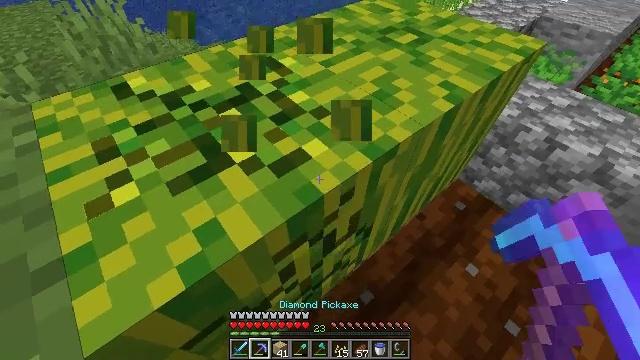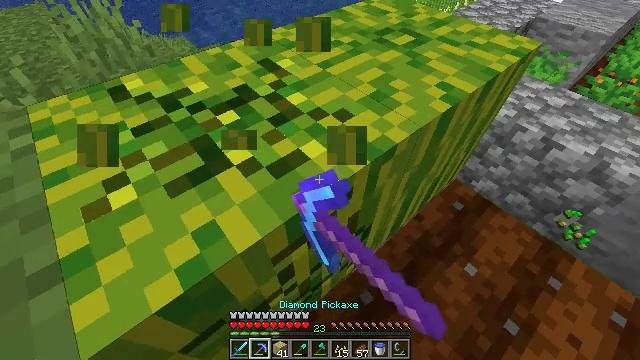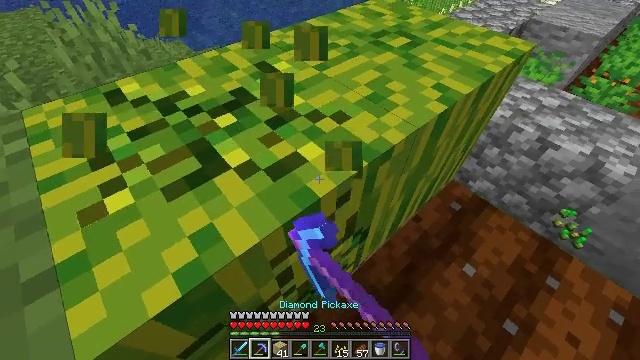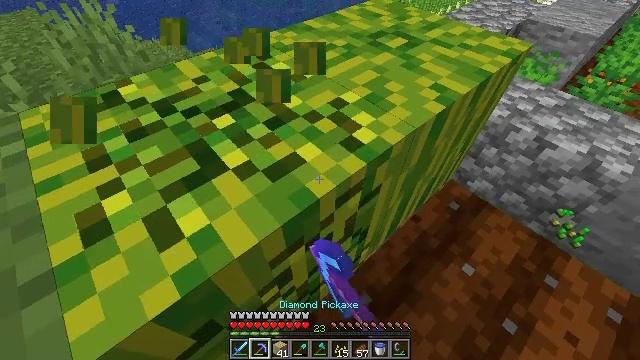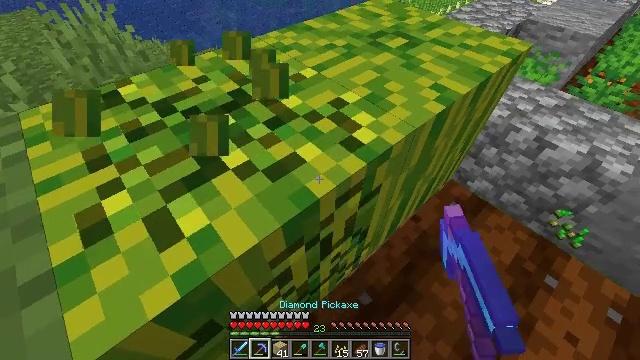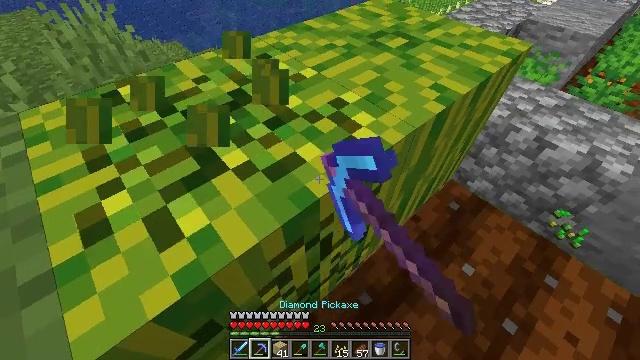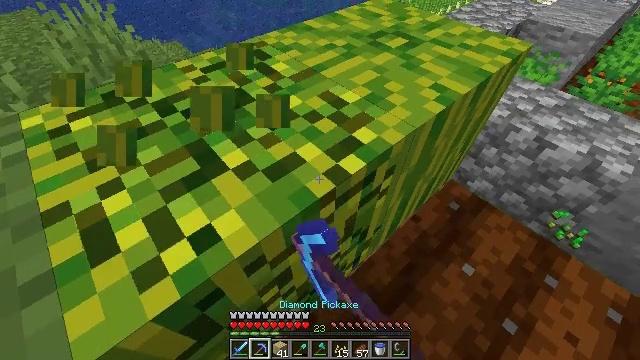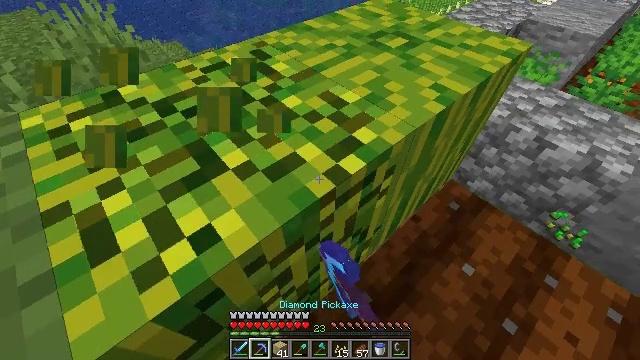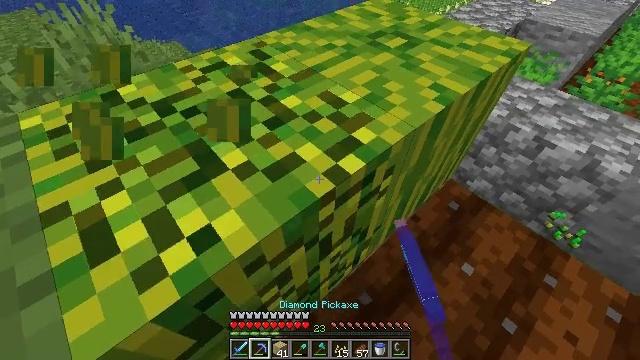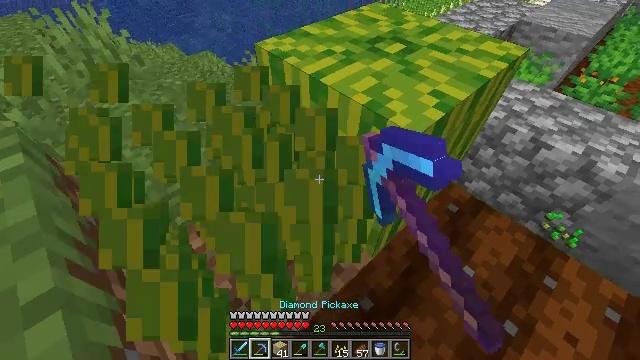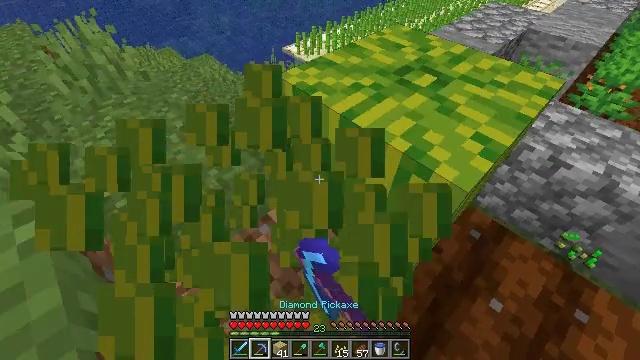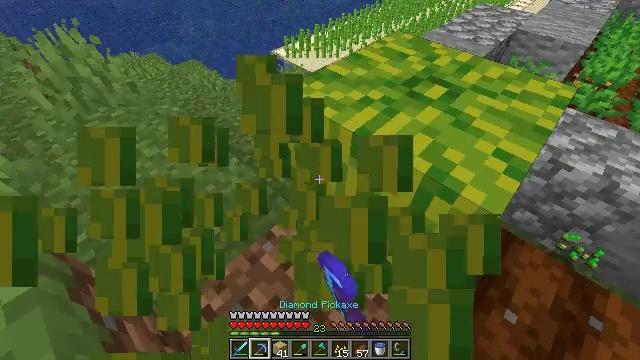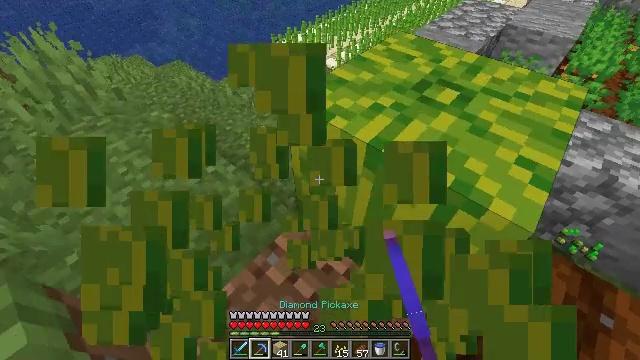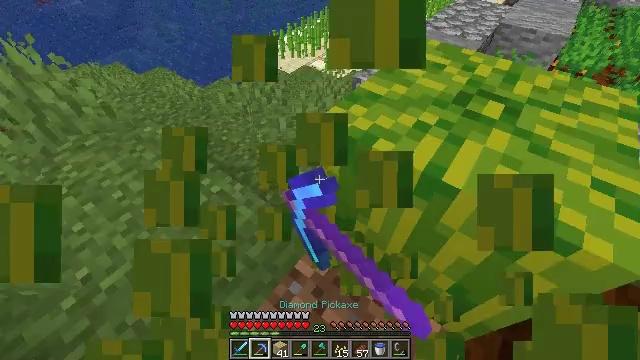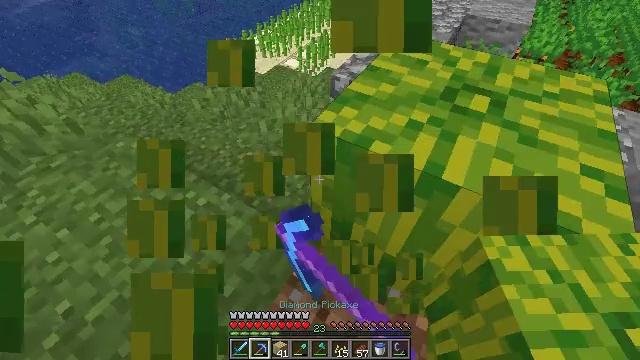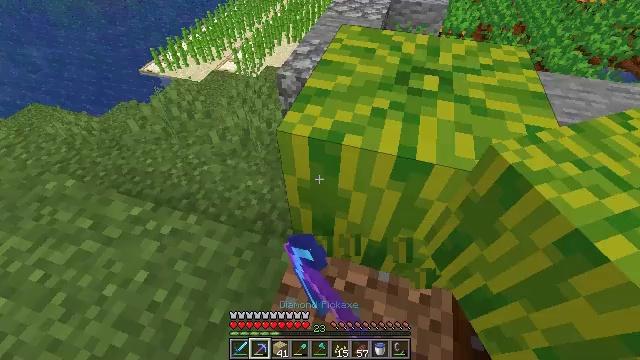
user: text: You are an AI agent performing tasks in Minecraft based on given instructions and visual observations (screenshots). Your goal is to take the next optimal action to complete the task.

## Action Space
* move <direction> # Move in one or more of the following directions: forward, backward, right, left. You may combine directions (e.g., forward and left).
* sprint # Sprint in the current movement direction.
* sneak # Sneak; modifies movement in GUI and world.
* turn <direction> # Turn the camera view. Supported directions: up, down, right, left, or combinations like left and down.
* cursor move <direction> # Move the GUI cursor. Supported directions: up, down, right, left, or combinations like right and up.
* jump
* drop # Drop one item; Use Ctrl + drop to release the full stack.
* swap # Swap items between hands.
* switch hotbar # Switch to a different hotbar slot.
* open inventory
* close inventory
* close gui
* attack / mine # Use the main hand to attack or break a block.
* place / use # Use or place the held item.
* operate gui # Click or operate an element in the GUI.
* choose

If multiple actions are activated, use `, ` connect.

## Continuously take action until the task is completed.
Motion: motion action
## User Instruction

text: Harvest melon from the farm.
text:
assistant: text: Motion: attack / mine
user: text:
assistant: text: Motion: attack / mine
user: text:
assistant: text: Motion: attack / mine
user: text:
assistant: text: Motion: attack / mine
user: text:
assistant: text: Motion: attack / mine
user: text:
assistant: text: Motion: attack / mine
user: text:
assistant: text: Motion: attack / mine
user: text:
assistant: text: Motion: attack / mine
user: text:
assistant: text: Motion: move forward and move left, attack / mine
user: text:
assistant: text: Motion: move forward and move left, attack / mine
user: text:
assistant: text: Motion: move forward and move left, turn right, attack / mine
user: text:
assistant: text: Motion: move forward and move left, turn right, attack / mine
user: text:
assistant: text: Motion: move forward and move left, turn right, attack / mine
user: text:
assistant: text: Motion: turn right, attack / mine
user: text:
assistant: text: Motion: turn right, attack / mine
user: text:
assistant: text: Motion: turn right and down, attack / mine
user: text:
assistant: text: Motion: turn right, attack / mine
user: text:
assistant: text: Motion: attack / mine
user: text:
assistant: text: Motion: attack / mine
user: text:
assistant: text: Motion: attack / mine
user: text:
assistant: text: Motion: move forward, attack / mine
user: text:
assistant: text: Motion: move forward, turn right, attack / mine
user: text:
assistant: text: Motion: move forward, turn right and down, attack / mine
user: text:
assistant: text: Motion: move forward, turn right and down, attack / mine
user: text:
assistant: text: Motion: attack / mine
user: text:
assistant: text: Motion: attack / mine
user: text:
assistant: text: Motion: attack / mine
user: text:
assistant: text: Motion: attack / mine
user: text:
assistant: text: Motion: attack / mine
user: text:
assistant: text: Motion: attack / mine